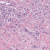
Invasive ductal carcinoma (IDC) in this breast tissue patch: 1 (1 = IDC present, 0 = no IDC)